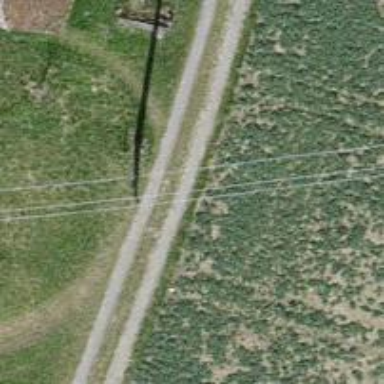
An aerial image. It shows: Power pole.